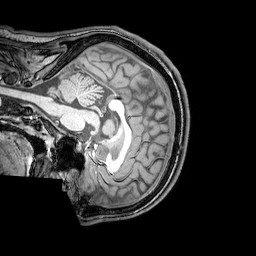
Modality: T1w
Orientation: sagittal
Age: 24
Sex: male
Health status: healthy
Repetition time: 0.081 s
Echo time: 0.037 s